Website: macys
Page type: customer-info-address
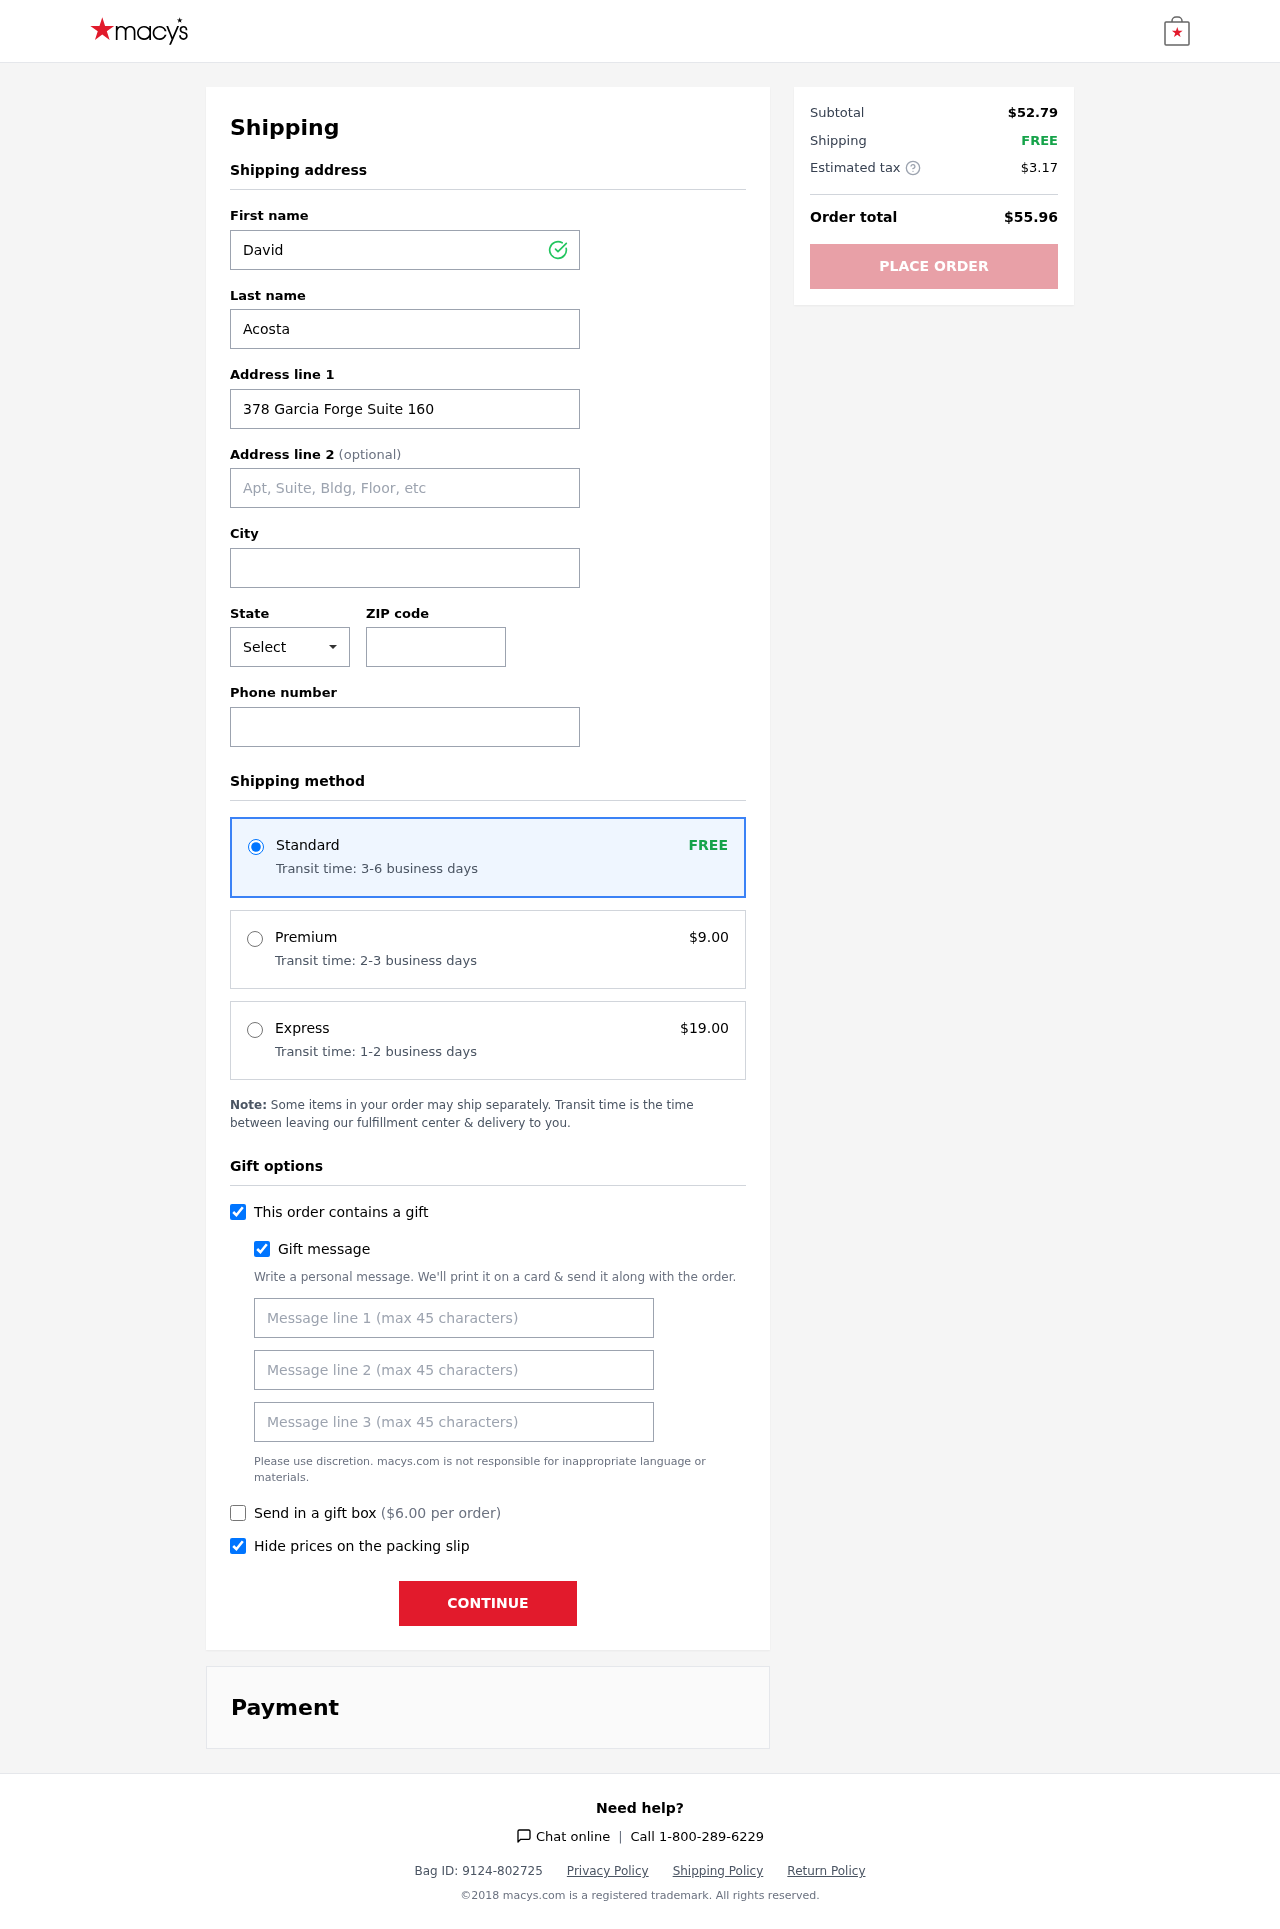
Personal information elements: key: PII_CITY
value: Lake Andrew
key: PII_FIRSTNAME
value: David
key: PII_GIFT_MESSAGE
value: Hey Christopher, I thought you could use some new walking shoes for those weekend adventures we’ve been planning! Can’t wait to hit the trails together. Enjoy!  David
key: PII_LASTNAME
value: Acosta
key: PII_PHONE
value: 5134685287
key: PII_POSTCODE
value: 80685
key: PII_STATE_ABBR
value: VA
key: PII_STREET
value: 378 Garcia Forge Suite 160
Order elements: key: ORDER_SHIPPING_STANDARD
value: FREE
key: ORDER_SHIPPING_STANDARD_TIME
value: Transit time: 3-6 business days
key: ORDER_SHIPPING_PREMIUM
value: $9.00
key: ORDER_SHIPPING_PREMIUM_TIME
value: Transit time: 2-3 business days
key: ORDER_SHIPPING_EXPRESS
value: $19.00
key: ORDER_SHIPPING_EXPRESS_TIME
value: Transit time: 1-2 business days
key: ORDER_GIFT_BOX_FEE
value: $6.00
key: ORDER_SUBTOTAL
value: $52.79
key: ORDER_SHIPPING_COST
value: FREE
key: ORDER_TAX
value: $3.17
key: ORDER_TOTAL
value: $55.96